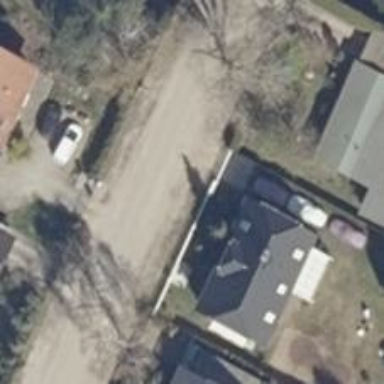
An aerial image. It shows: Residential road with compacted surface.